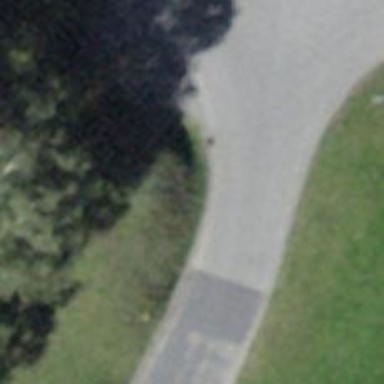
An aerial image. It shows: Guidepost providing information.